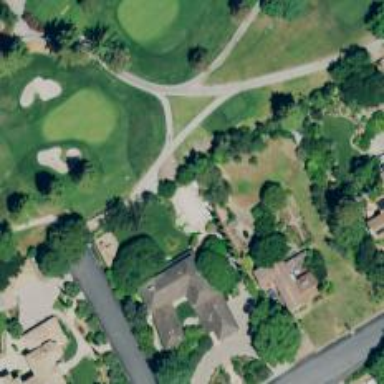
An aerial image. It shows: Service road designated as golf cart path.